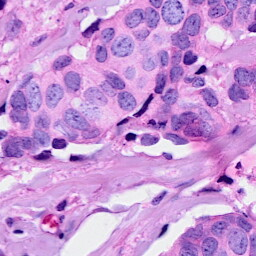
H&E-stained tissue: Breast